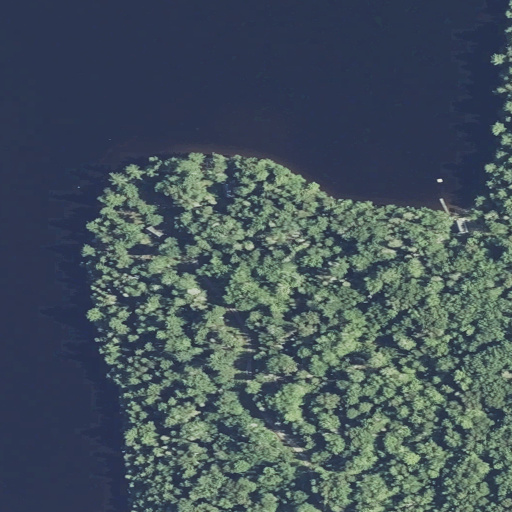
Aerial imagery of cape in Maine named Crockett Point containing open water, evergreen forest, open development, mixed forest, herbaceous wetlands, low intensity development, and grassland